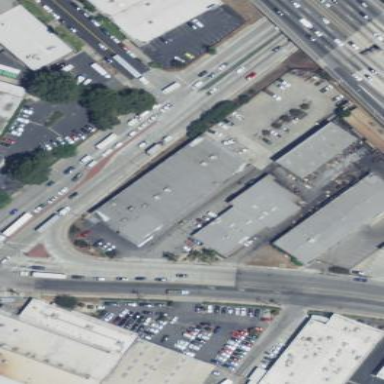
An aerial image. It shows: Warehouse building.